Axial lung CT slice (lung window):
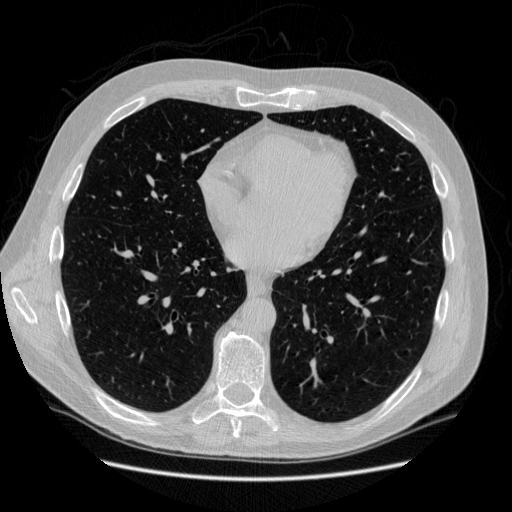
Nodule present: no